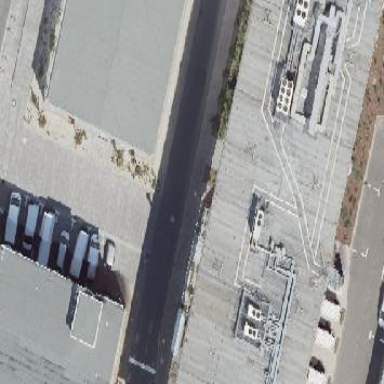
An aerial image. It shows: Office building with flat roof.